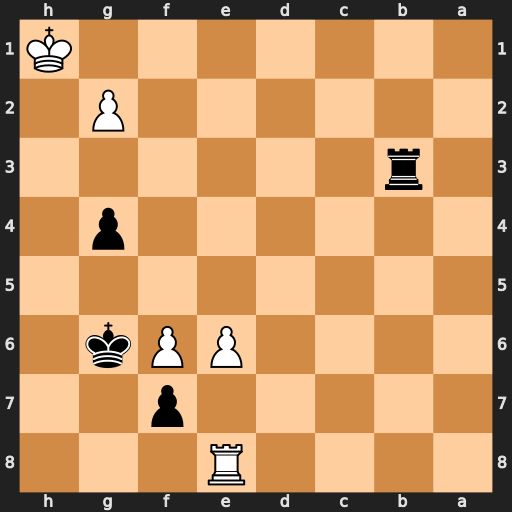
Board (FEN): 4R3/5p2/4PPk1/8/6p1/1r6/6P1/7K
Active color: b
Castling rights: -
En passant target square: -
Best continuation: g3 Rg8+ Kxf6 Rxg3 Rxg3